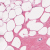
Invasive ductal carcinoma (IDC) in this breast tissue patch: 0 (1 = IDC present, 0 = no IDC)